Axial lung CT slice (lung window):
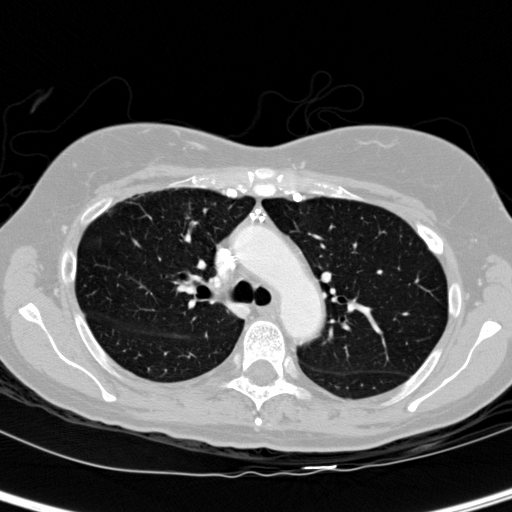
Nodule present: no